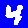
Digit: 4